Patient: sex F, age 65
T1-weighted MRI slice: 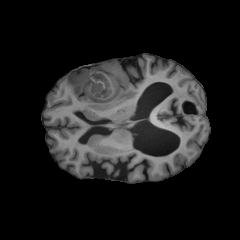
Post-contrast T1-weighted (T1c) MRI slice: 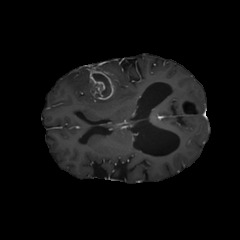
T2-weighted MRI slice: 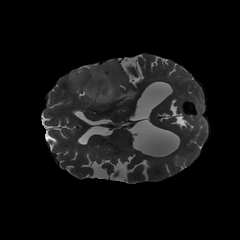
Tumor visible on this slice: yes
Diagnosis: Glioblastoma, IDH-wildtype
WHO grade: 4